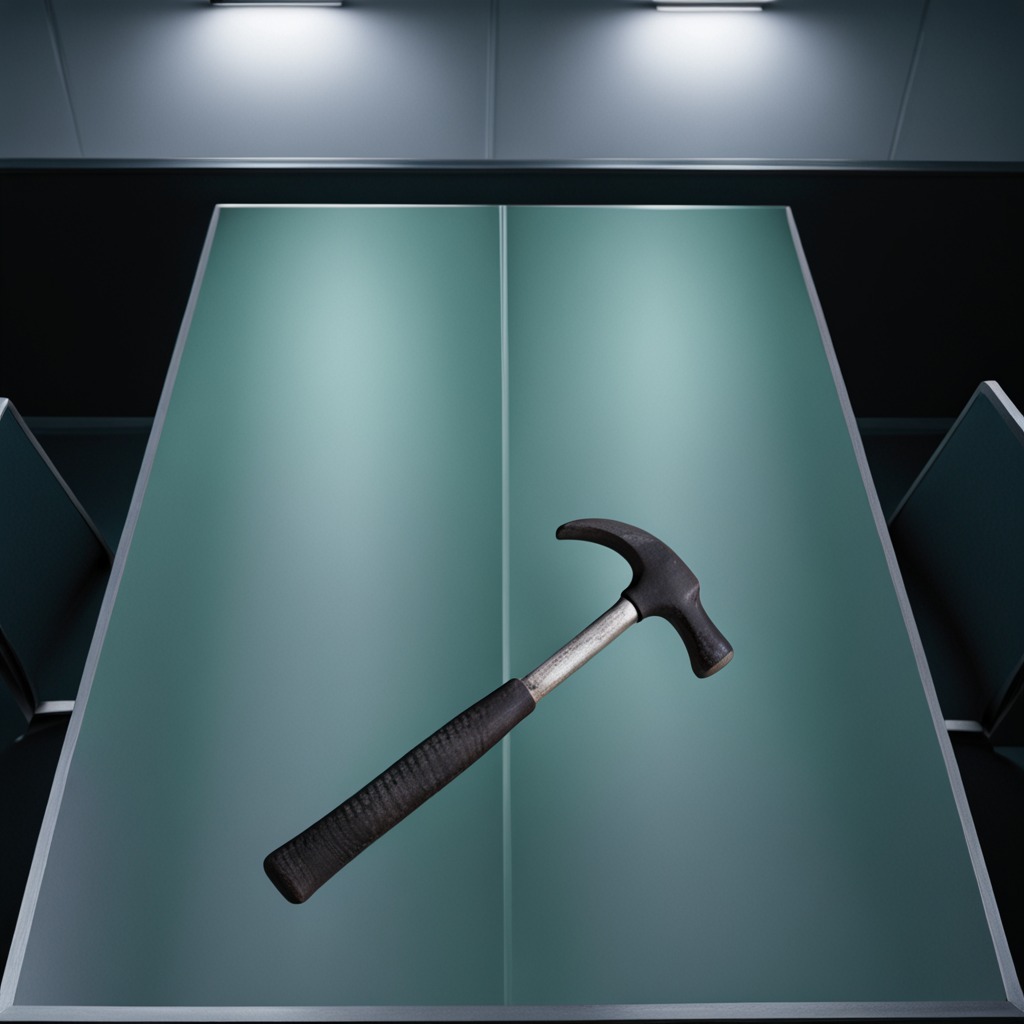
A hammer is lying on the clean empty table in a railway signal maintenance room lit by harsh overhead fluorescents.